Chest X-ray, AP view. Patient: 58 years old, sex M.
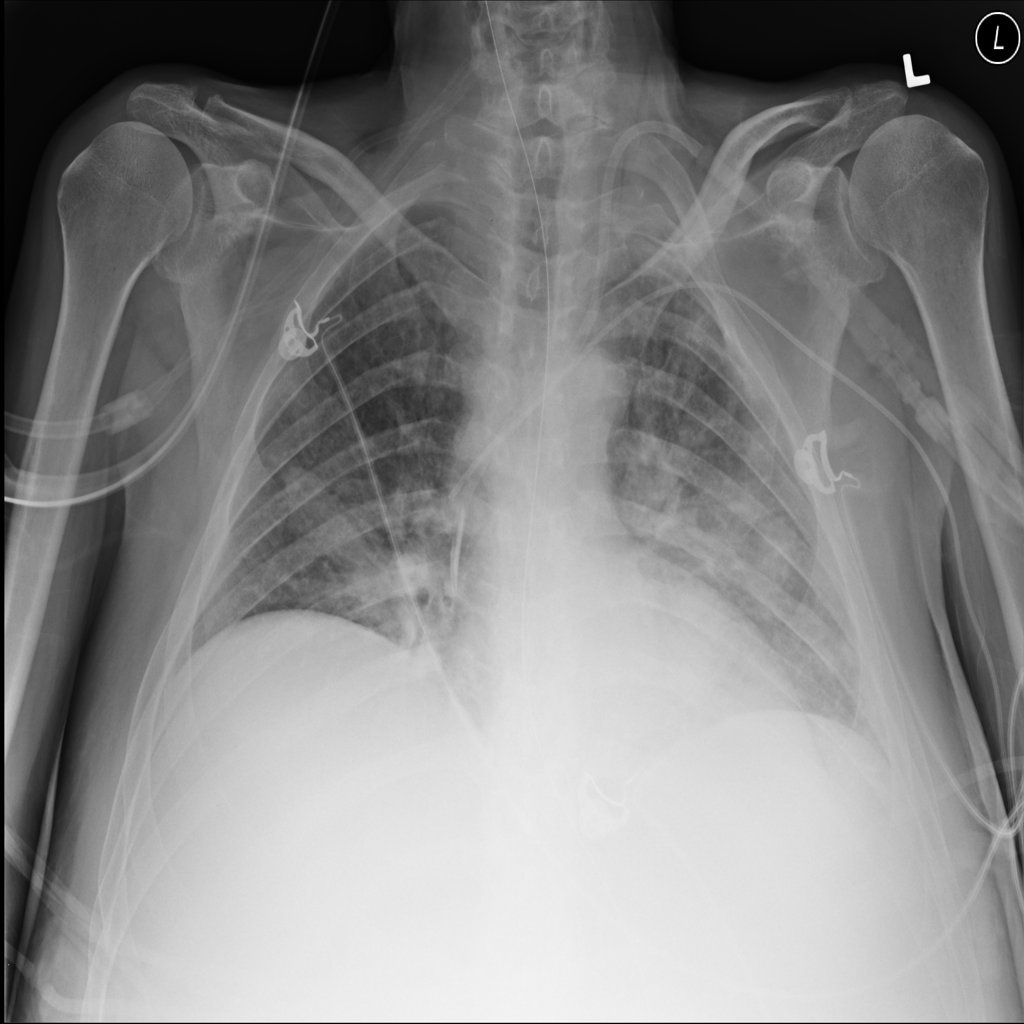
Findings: Infiltration, Pneumonia